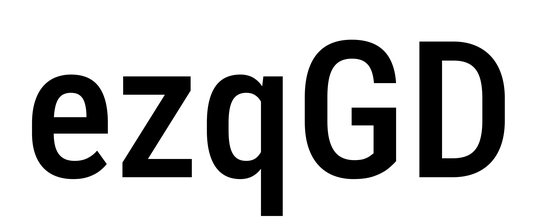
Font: Roboto_Condensed_Medium